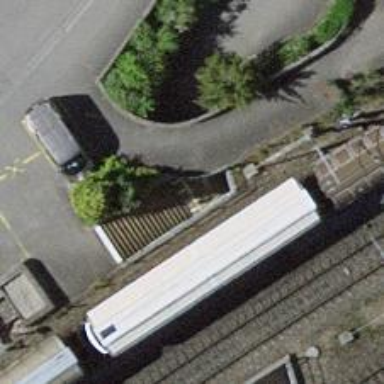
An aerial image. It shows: Tunnel footway.